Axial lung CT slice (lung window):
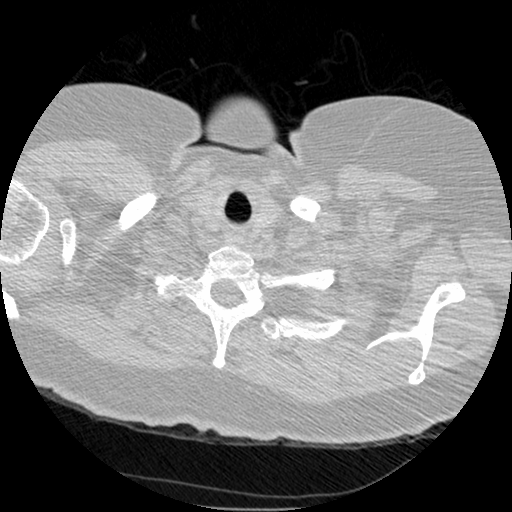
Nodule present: no